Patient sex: M
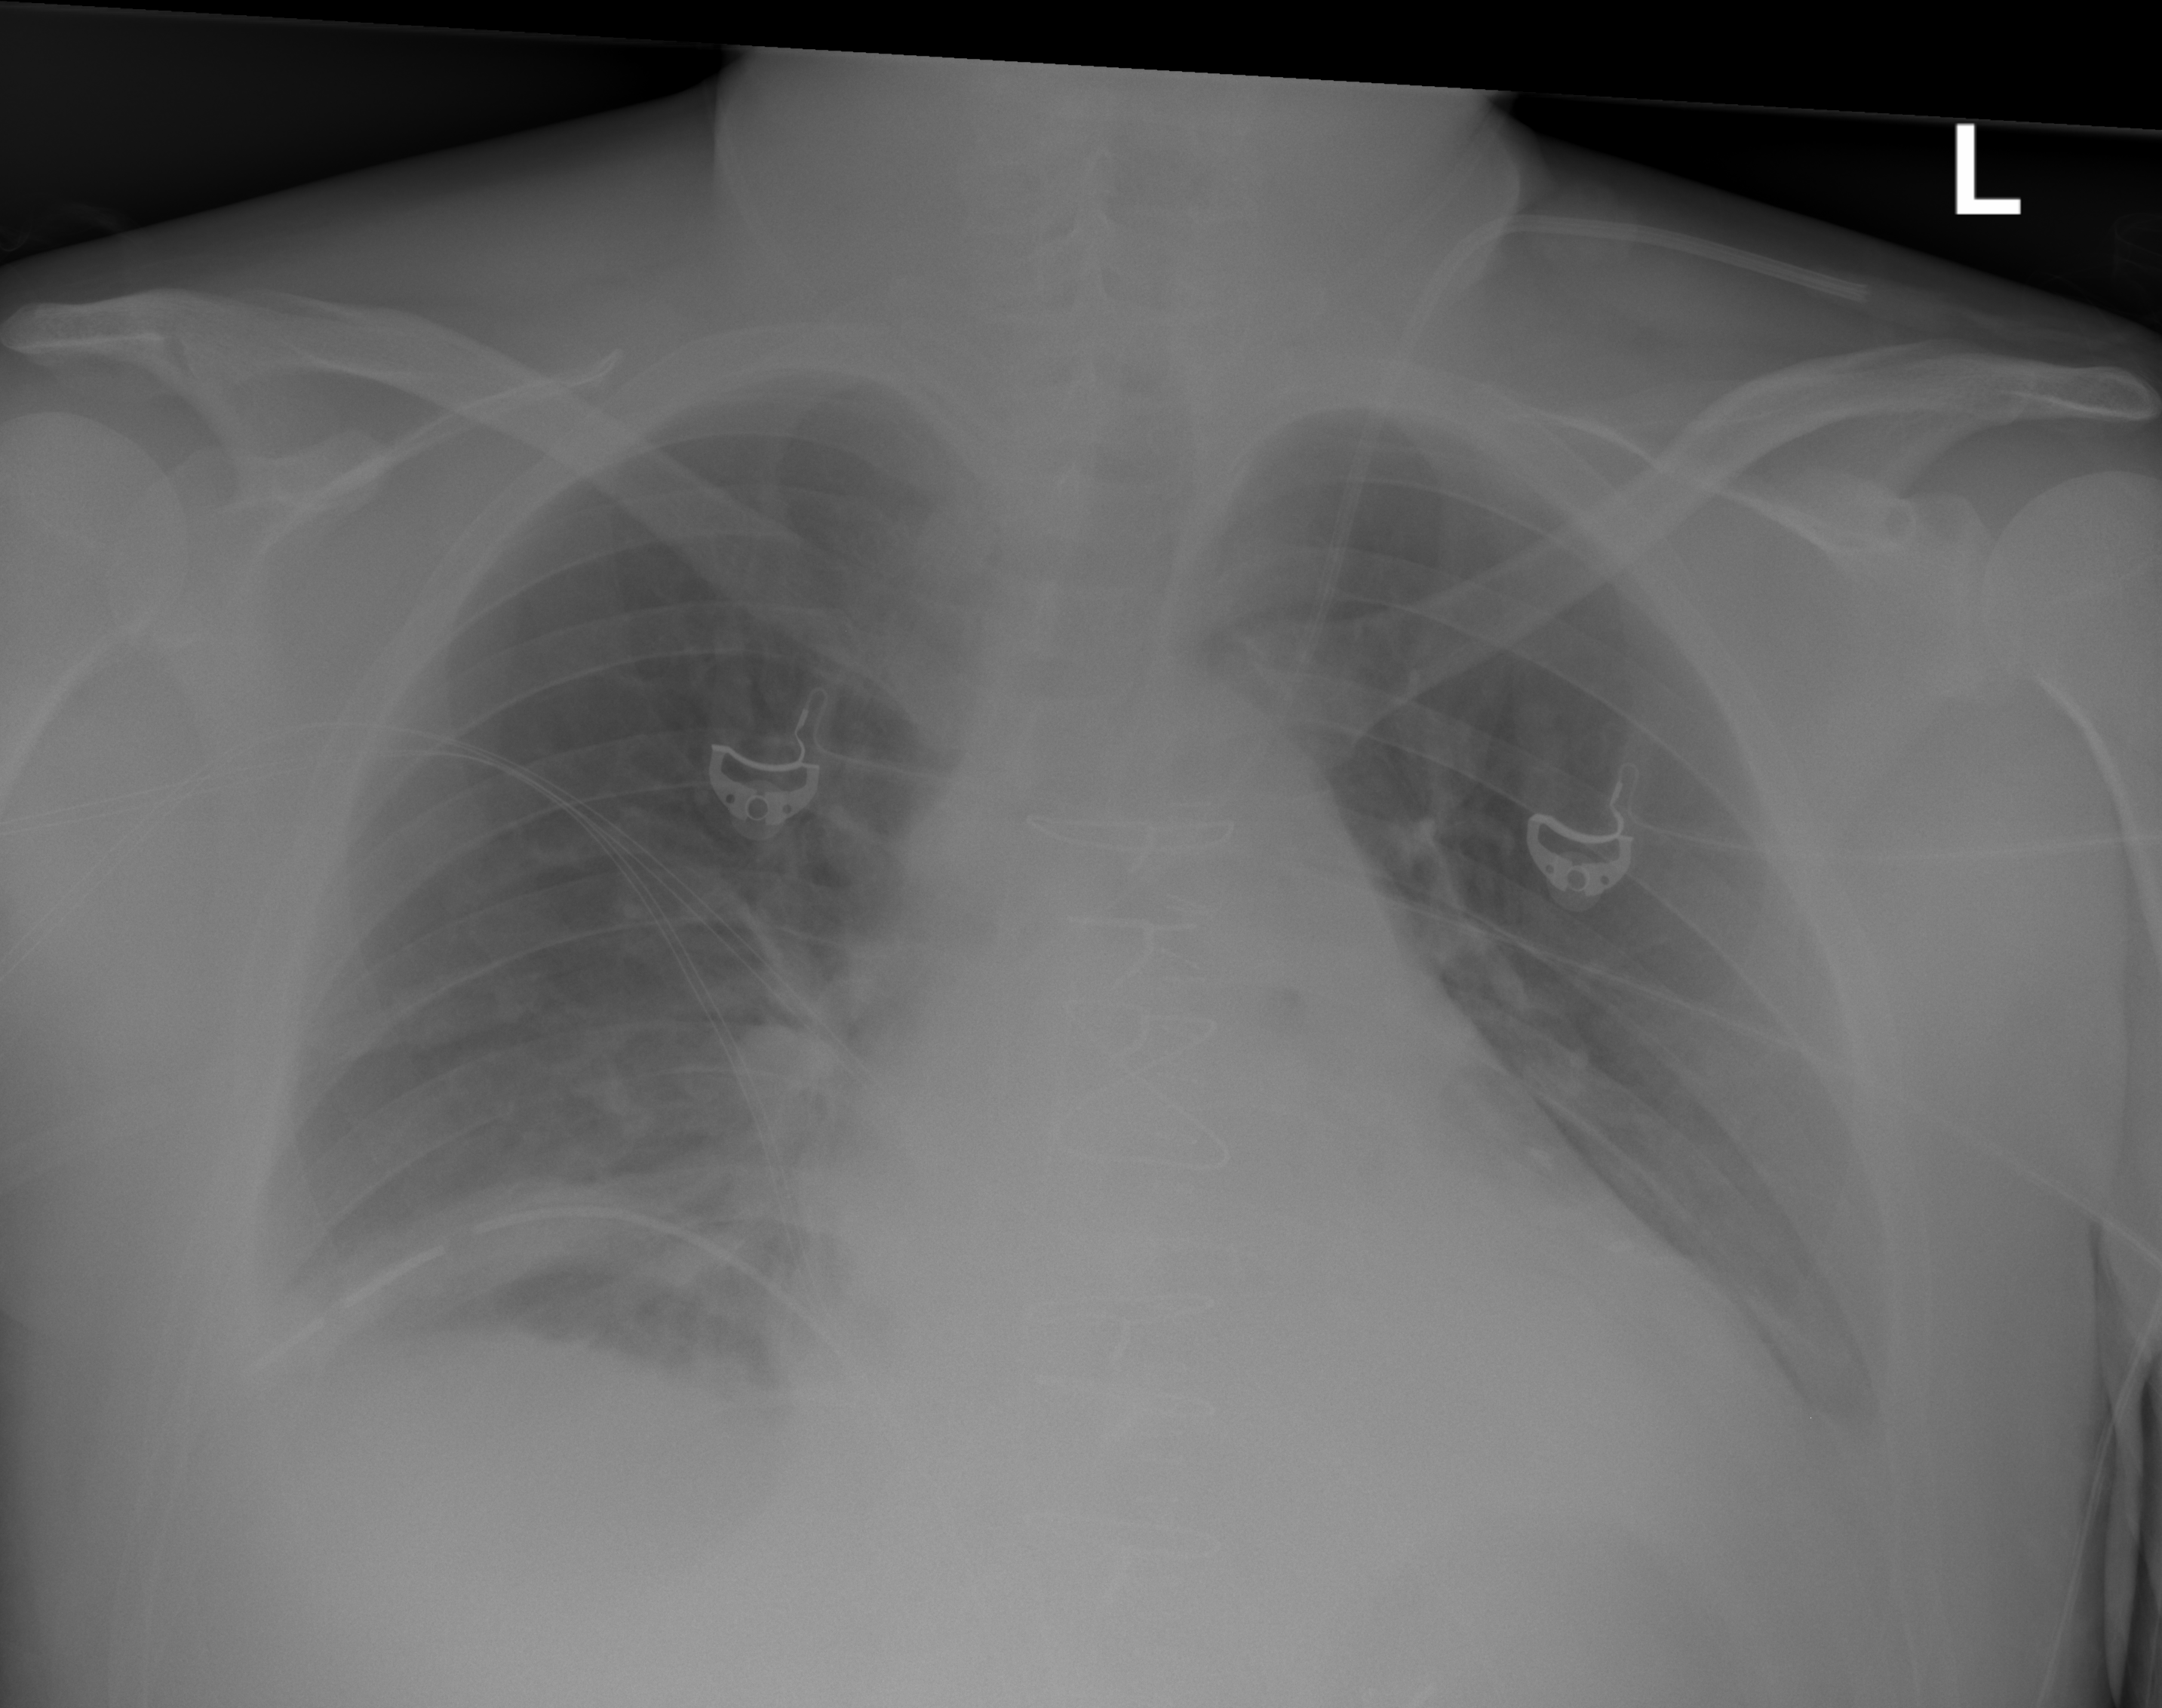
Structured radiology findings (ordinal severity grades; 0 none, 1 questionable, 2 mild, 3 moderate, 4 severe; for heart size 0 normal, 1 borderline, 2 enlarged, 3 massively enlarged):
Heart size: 3
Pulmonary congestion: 2
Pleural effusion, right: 0
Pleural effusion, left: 2
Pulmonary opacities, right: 0
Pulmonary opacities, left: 0
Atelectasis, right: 0
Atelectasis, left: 2